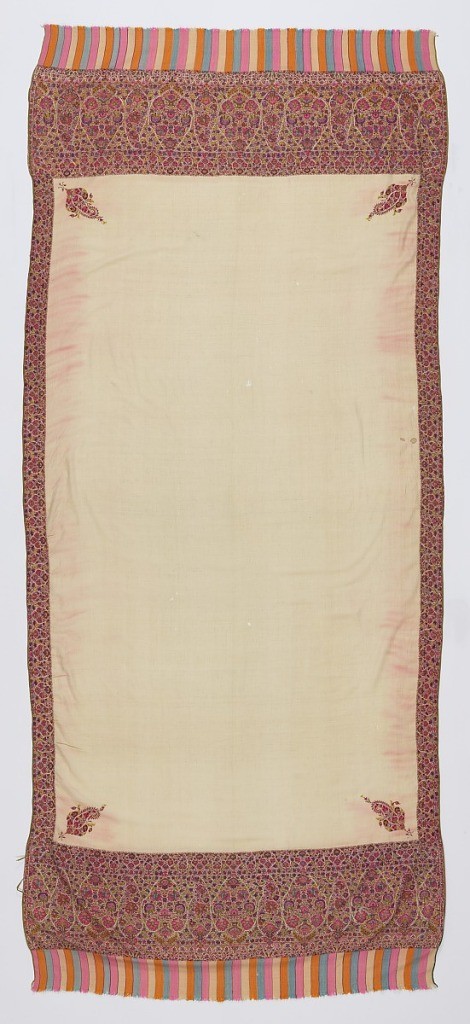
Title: Shawl
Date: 19th century
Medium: wool Technique: embroidered on tapestry weave
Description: Oblong shawl of white Kashmir wool with wide end borders and narrow side borders in brilliant colors, mainly in a paisley motif. Border in tapestry weave with embroidered outlines and details, mainly in red. Corner ornaments embroidered in brilliant colors.